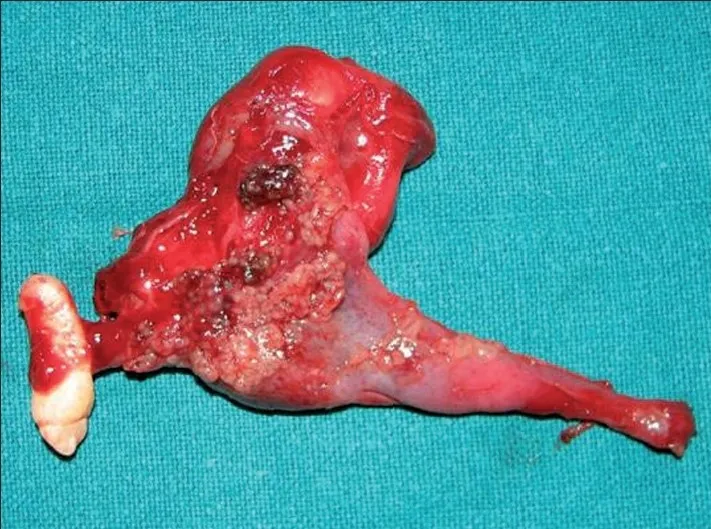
Enucleated specimen along with the embedded canine.
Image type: medical_photograph (other_medical_photograph)